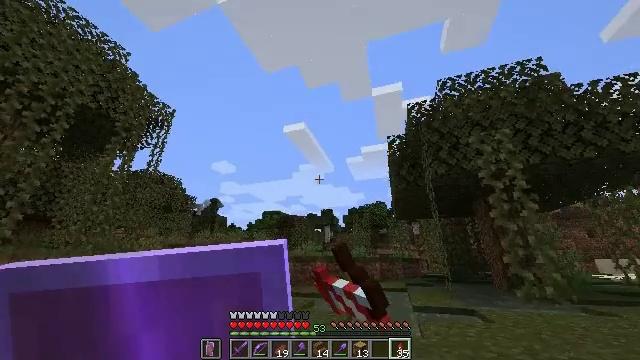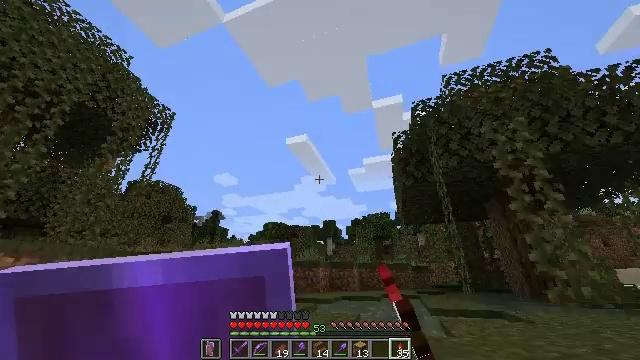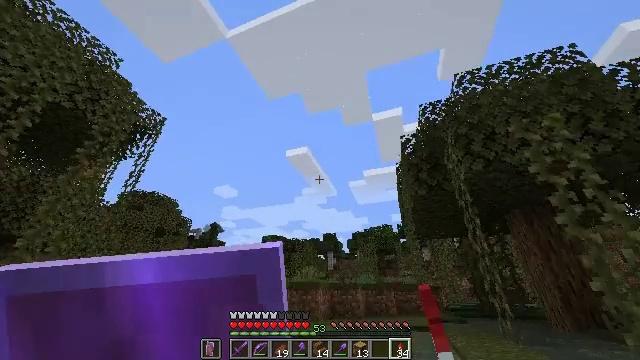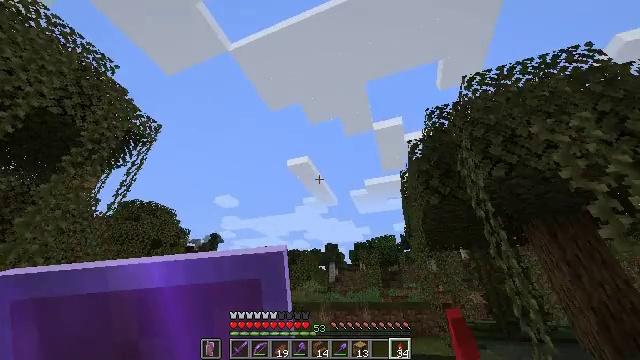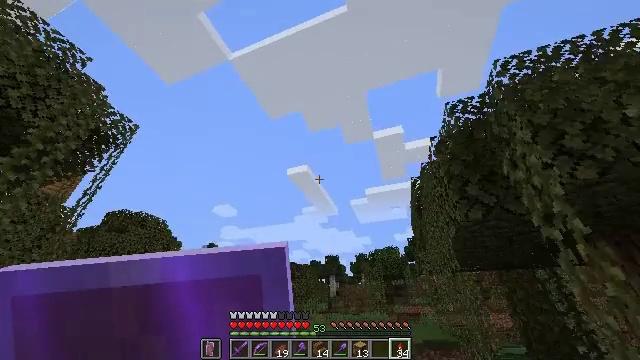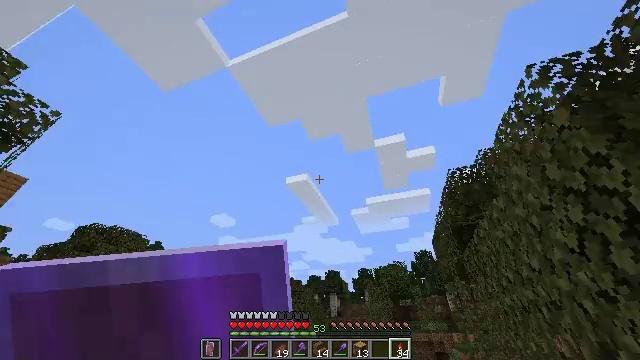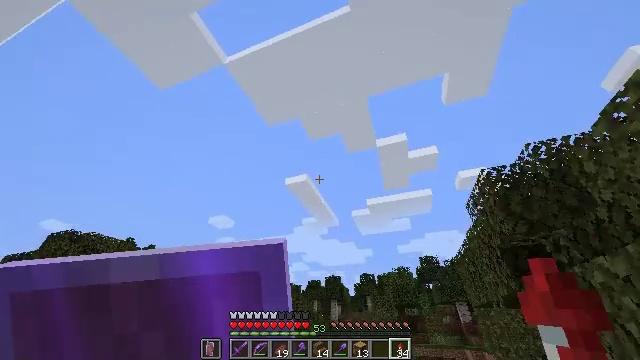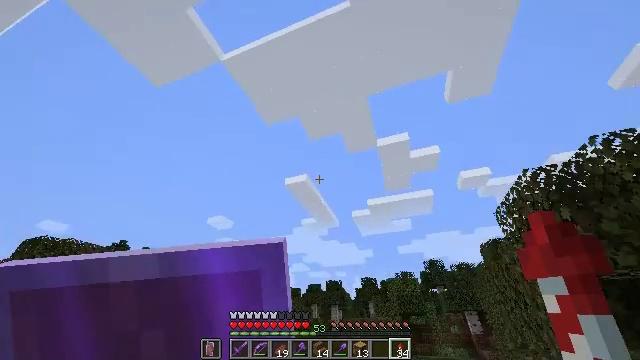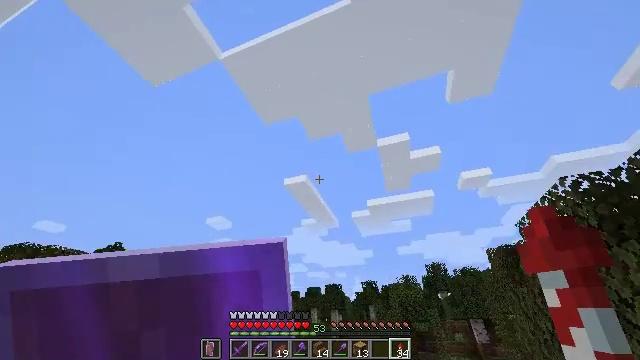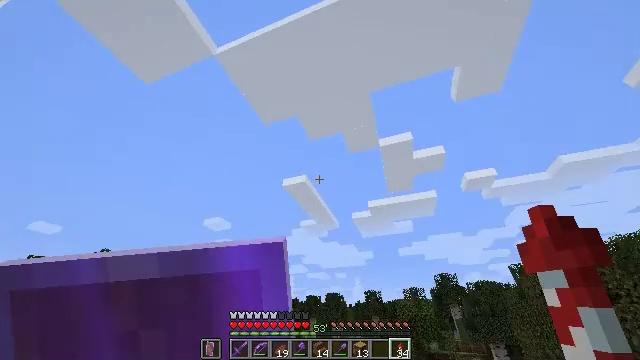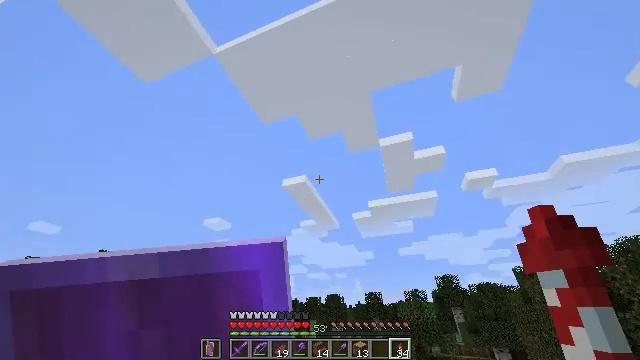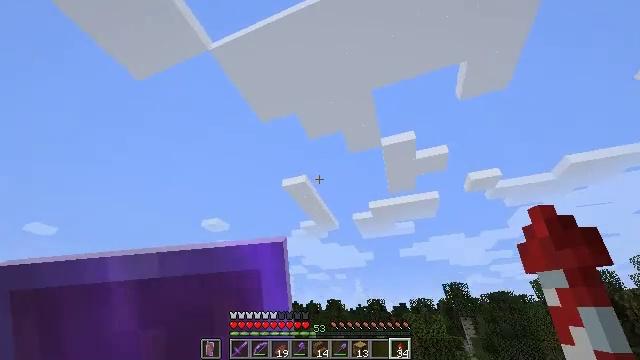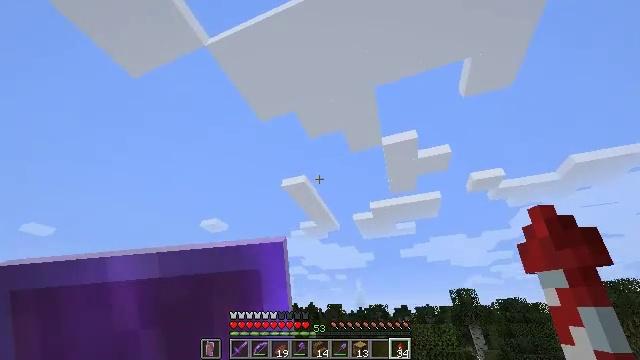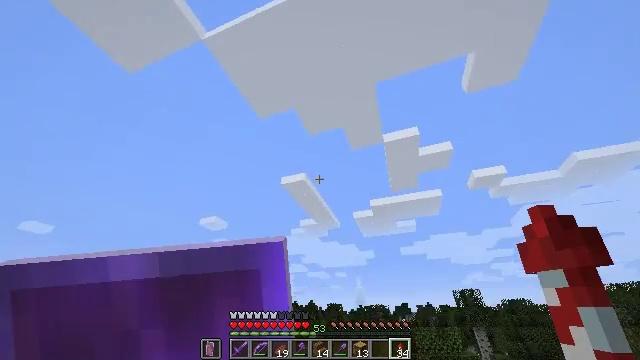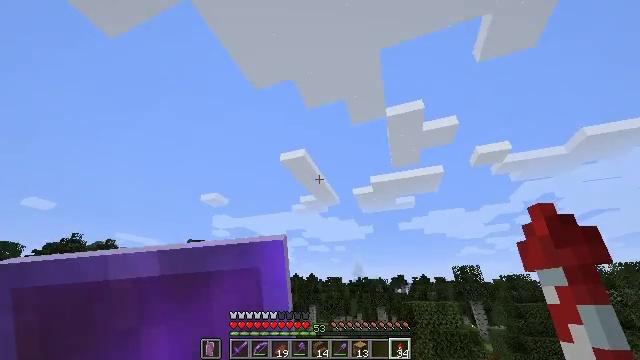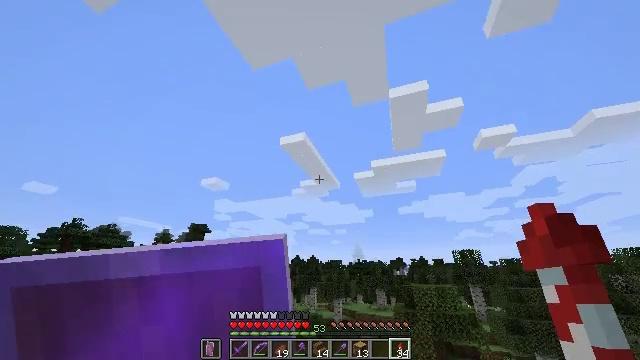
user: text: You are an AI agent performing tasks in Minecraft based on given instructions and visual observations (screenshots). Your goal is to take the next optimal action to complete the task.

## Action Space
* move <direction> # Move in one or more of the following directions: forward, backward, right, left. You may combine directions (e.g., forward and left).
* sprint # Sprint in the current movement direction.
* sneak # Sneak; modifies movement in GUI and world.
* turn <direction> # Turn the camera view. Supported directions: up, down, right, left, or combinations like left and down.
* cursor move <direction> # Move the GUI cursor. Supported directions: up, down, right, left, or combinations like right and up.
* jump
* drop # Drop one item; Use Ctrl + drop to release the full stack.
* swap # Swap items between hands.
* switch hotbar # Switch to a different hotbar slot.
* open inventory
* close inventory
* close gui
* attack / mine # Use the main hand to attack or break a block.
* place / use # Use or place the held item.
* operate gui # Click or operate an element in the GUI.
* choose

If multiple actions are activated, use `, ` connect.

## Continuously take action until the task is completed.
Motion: motion action
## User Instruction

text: Chop down the spruce log.
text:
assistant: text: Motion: move forward, sprint, turn up, jump
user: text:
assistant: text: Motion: move forward, sprint, turn up, jump
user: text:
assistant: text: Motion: move forward, sprint, turn up, jump
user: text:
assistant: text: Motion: move forward, sprint, turn up, jump
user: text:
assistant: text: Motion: move forward, sprint, turn up, jump
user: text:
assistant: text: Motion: move forward, sprint, jump
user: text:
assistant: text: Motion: move forward, sprint, jump
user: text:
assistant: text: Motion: move forward, sprint, jump
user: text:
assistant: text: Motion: move forward, sprint, jump
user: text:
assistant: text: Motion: move forward, sprint, jump
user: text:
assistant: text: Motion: move forward, sprint, jump
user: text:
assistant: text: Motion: move forward, sprint, jump
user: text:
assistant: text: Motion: move forward, sprint, jump
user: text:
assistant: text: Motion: move forward, sprint, turn down, jump
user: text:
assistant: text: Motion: move forward, sprint, turn down, jump
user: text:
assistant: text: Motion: move forward, sprint, turn down, jump
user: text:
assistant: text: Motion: move forward, sprint, jump
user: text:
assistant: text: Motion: move forward, sprint, jump
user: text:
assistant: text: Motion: move forward, sprint, jump
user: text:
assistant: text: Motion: move forward, sprint, jump
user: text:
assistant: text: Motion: move forward, sprint, jump
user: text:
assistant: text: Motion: move forward, sprint, jump
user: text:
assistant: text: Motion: move forward, sprint, jump
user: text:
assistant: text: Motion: move forward, sprint, jump
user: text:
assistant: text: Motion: move forward, sprint, jump
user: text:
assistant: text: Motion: move forward, sprint, use / place, jump
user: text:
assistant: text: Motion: move forward, sprint, use / place, jump
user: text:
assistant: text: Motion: move forward, sprint, use / place, jump
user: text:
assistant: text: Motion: move forward, sprint, use / place, jump
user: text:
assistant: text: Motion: move forward, sprint, turn left and up, jump